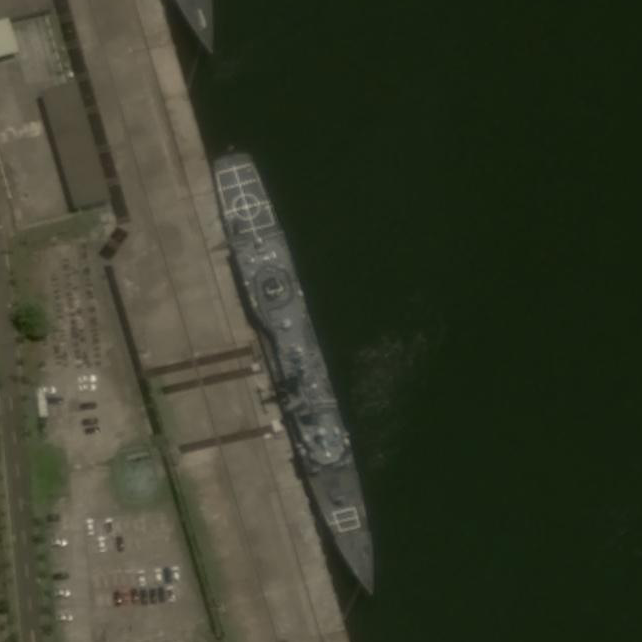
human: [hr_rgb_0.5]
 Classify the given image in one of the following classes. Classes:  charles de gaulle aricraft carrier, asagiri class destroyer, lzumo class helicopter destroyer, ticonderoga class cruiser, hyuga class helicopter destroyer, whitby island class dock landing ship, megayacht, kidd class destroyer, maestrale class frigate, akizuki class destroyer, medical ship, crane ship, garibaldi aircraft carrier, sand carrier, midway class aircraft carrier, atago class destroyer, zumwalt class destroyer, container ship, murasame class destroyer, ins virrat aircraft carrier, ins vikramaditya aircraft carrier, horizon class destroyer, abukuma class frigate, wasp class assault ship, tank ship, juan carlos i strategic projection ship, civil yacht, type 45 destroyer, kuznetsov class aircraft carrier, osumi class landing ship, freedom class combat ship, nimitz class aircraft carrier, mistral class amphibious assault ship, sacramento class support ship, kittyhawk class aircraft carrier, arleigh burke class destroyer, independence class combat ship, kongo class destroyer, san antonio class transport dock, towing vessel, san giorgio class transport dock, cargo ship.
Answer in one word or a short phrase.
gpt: Ticonderoga class cruiser